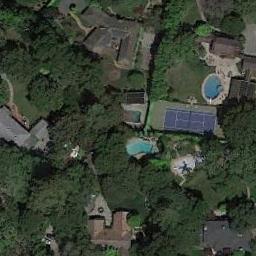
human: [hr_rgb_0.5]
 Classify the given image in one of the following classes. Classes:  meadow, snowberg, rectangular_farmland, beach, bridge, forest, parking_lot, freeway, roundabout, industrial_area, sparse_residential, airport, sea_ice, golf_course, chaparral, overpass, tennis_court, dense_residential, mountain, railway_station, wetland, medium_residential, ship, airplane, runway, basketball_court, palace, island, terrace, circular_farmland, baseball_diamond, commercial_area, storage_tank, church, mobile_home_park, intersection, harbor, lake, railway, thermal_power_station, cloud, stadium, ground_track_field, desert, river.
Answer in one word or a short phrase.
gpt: tennis_court